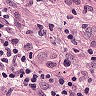
Metastatic tissue present: yes